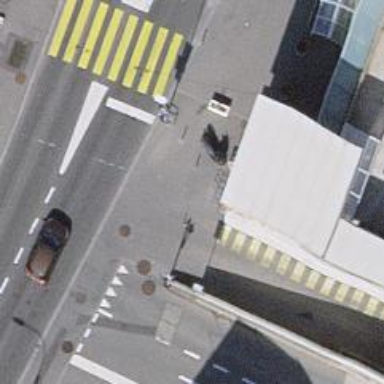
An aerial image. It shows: Bicycle parking area with wall loops for securing bikes.